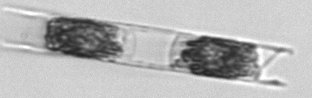
Label: Hemiaulus